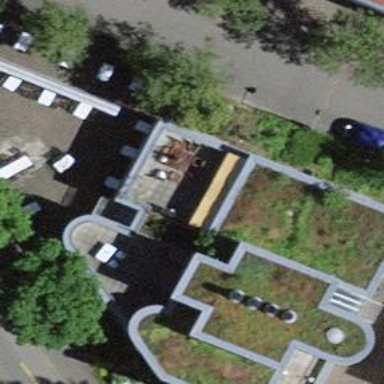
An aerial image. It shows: Restaurant.